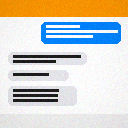
Screen state: on